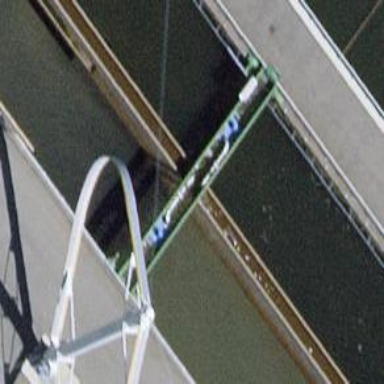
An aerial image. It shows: Body of wastewater.